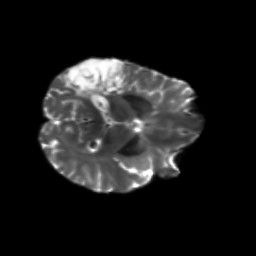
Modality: T2w
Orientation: axial
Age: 46
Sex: female
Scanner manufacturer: siemens
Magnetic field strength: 3 T
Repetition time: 5.47 s
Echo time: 0.0854 s